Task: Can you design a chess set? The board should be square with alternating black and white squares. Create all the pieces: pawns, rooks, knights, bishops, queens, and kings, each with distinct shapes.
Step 3032:
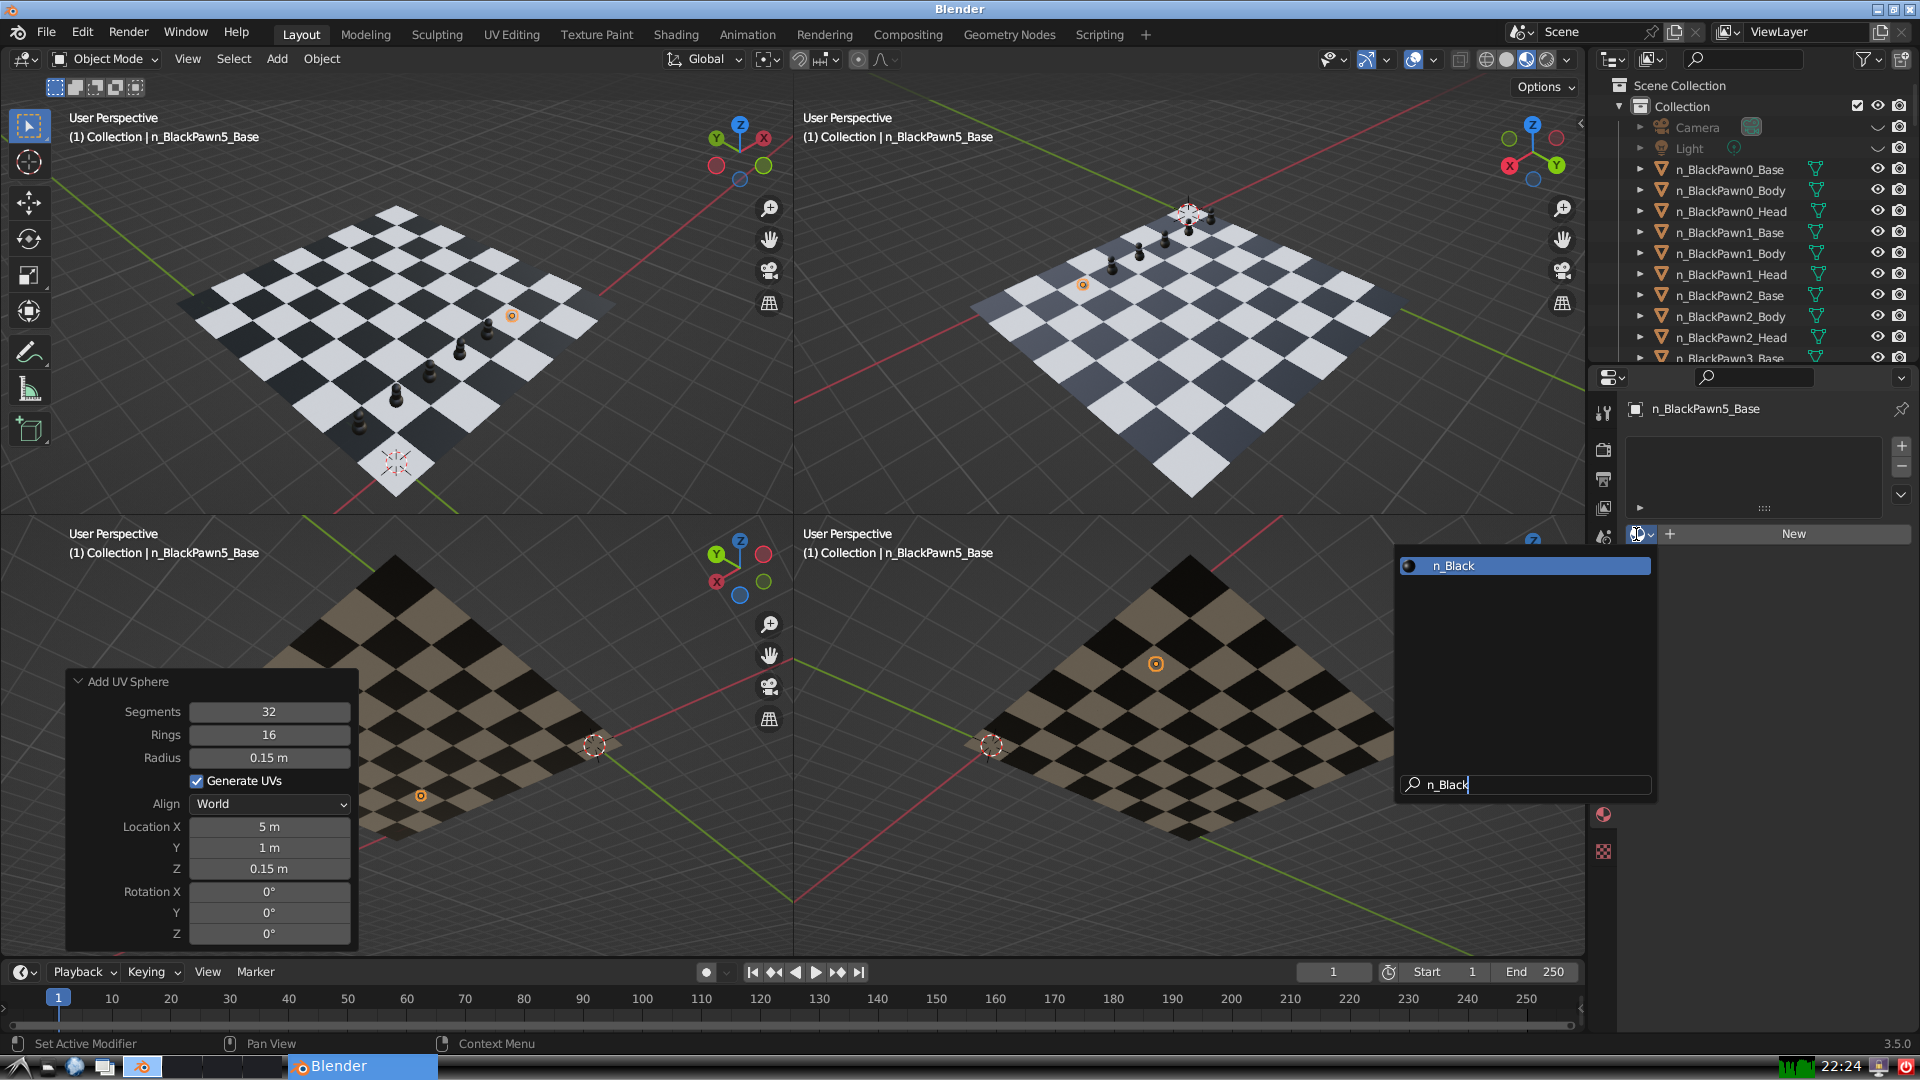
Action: {"key_press": ['Return']}